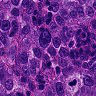
Metastatic tissue present: yes